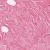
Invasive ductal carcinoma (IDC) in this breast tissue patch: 0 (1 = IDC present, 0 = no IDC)